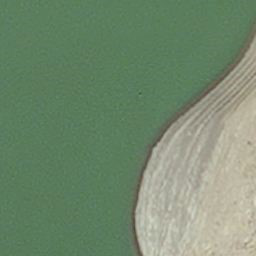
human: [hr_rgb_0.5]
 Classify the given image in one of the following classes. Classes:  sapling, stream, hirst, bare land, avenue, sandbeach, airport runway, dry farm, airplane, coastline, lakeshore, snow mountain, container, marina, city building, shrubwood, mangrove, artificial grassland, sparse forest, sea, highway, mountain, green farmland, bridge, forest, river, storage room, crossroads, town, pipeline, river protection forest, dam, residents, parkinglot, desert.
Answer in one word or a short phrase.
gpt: hirst